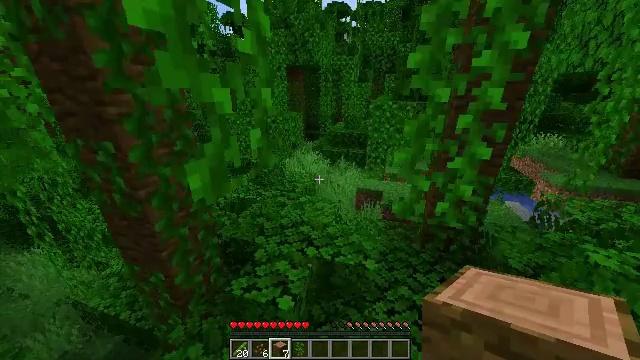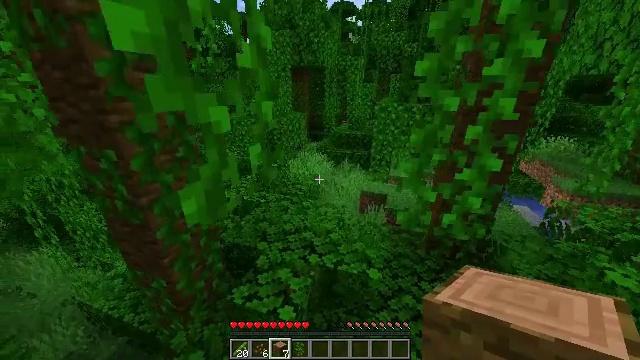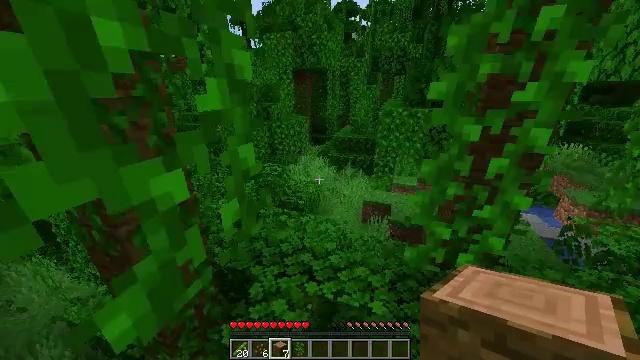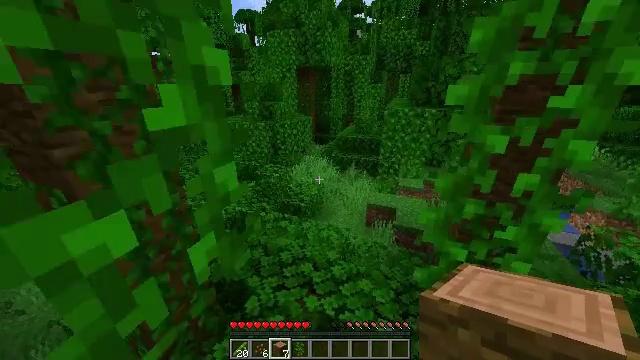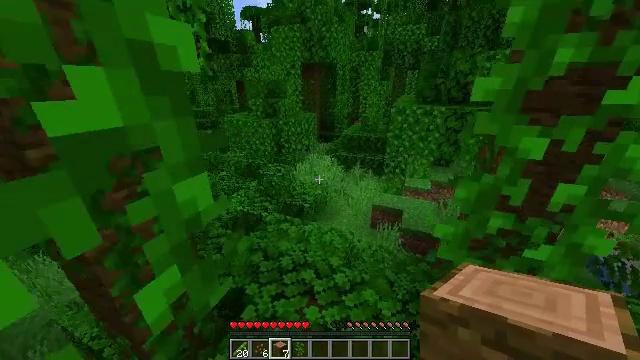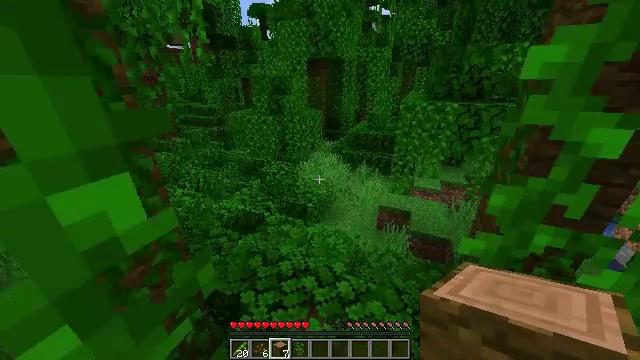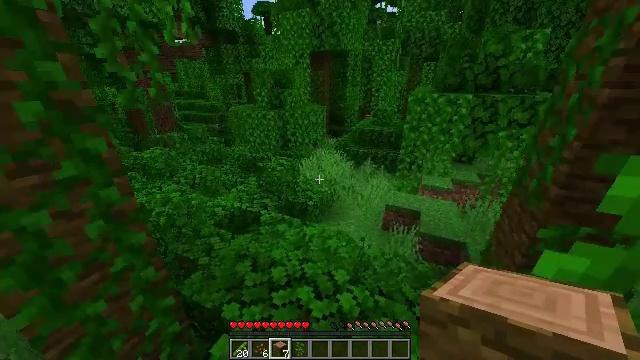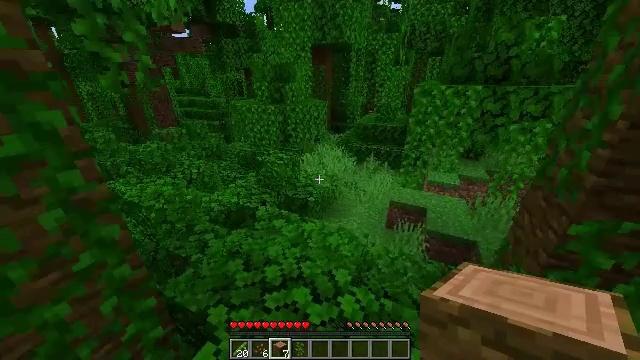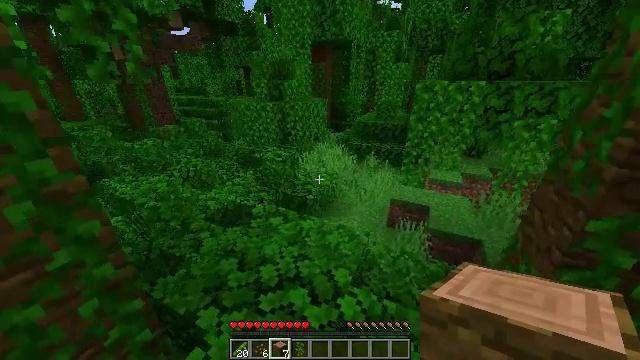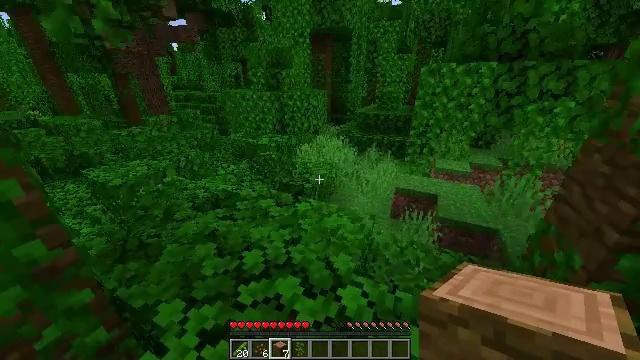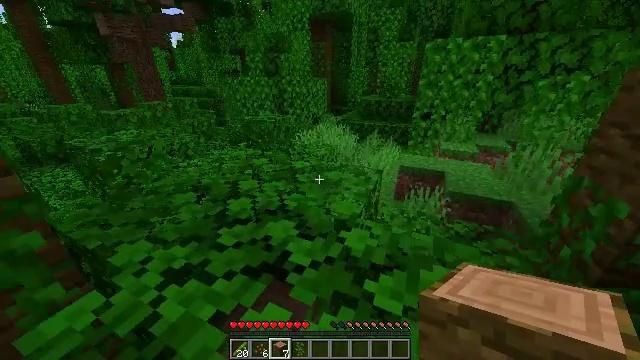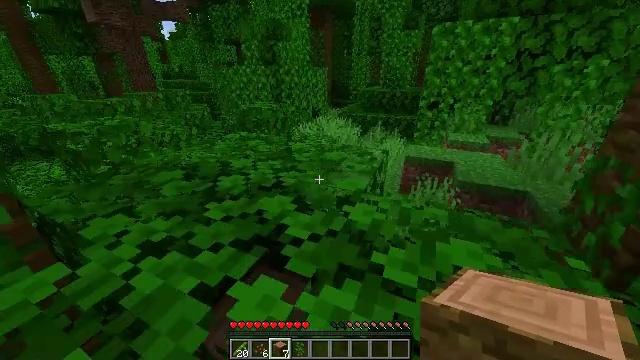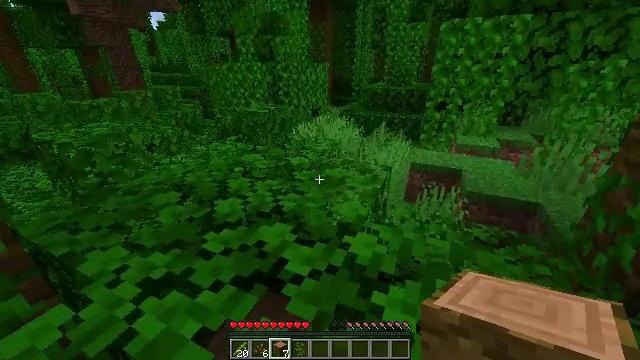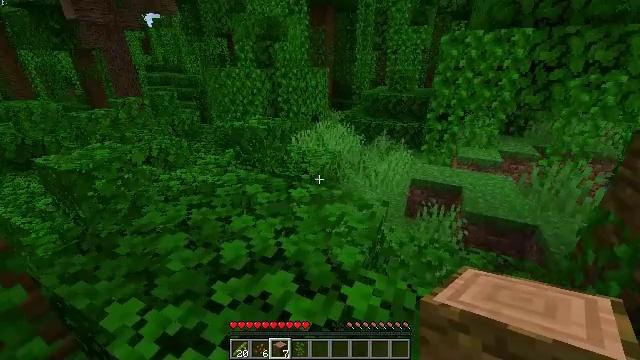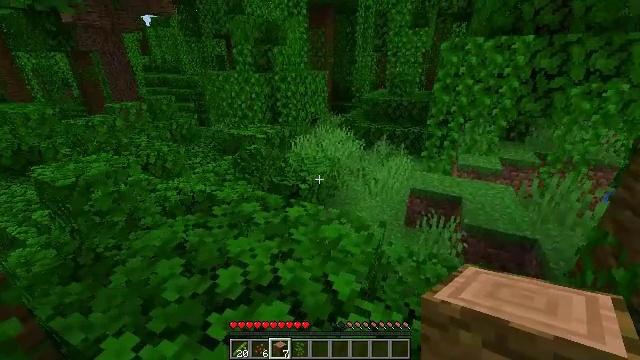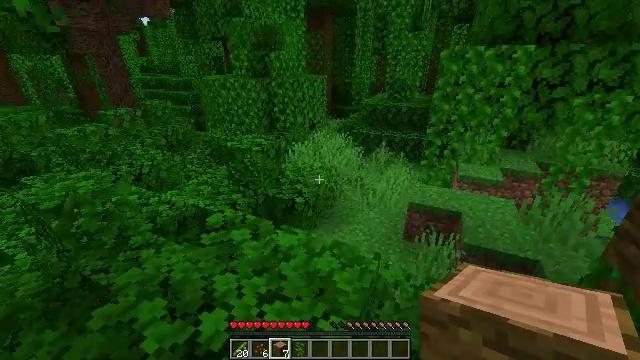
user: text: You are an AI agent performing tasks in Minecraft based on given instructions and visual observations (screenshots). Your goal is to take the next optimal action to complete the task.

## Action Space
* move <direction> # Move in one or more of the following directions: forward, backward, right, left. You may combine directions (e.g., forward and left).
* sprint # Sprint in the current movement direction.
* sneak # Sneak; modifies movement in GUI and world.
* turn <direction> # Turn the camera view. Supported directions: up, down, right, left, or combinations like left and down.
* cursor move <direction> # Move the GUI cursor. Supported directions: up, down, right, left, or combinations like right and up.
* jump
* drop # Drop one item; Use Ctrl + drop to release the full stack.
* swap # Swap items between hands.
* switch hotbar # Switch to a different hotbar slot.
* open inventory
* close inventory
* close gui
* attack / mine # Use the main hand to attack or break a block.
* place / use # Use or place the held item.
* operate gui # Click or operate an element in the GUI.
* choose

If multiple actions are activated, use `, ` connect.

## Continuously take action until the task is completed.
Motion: motion action
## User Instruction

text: Harvest the cocoa pods from the jungle tree.
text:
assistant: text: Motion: move forward, sprint, turn left, jump
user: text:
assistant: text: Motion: move forward, sprint, jump
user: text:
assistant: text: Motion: move forward, sprint, turn left, jump
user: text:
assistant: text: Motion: move forward, turn left, jump
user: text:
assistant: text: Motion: move forward, turn left, jump
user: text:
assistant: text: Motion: move forward, turn left, jump
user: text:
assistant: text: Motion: move forward, jump
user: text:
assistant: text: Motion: move forward, jump
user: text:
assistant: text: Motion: move forward, jump
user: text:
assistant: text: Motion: move forward, jump
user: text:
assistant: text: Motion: move forward, sprint, jump
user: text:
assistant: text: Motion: move forward, sprint, jump
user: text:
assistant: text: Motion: move forward, sprint, jump
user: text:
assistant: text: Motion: move forward, sprint, jump
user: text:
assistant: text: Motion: move forward, jump
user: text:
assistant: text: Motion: move forward, jump
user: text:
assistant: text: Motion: move forward, jump
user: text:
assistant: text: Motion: move forward, turn down, jump
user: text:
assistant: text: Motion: move forward, turn left and down, jump
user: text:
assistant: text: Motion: move forward, turn left and down, jump
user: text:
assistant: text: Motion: move forward, turn left, jump
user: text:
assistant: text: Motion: move forward, sprint, turn left, jump
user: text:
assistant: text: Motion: move forward, sprint, turn left, jump
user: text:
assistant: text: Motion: move forward, sprint, jump
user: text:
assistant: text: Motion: move forward, sprint, turn left, jump
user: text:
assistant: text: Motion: move forward, turn left and up, jump
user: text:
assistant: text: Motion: move forward, turn right, jump
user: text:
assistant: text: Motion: move forward, jump
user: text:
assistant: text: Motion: move forward, jump
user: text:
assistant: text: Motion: move forward, jump